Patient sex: M
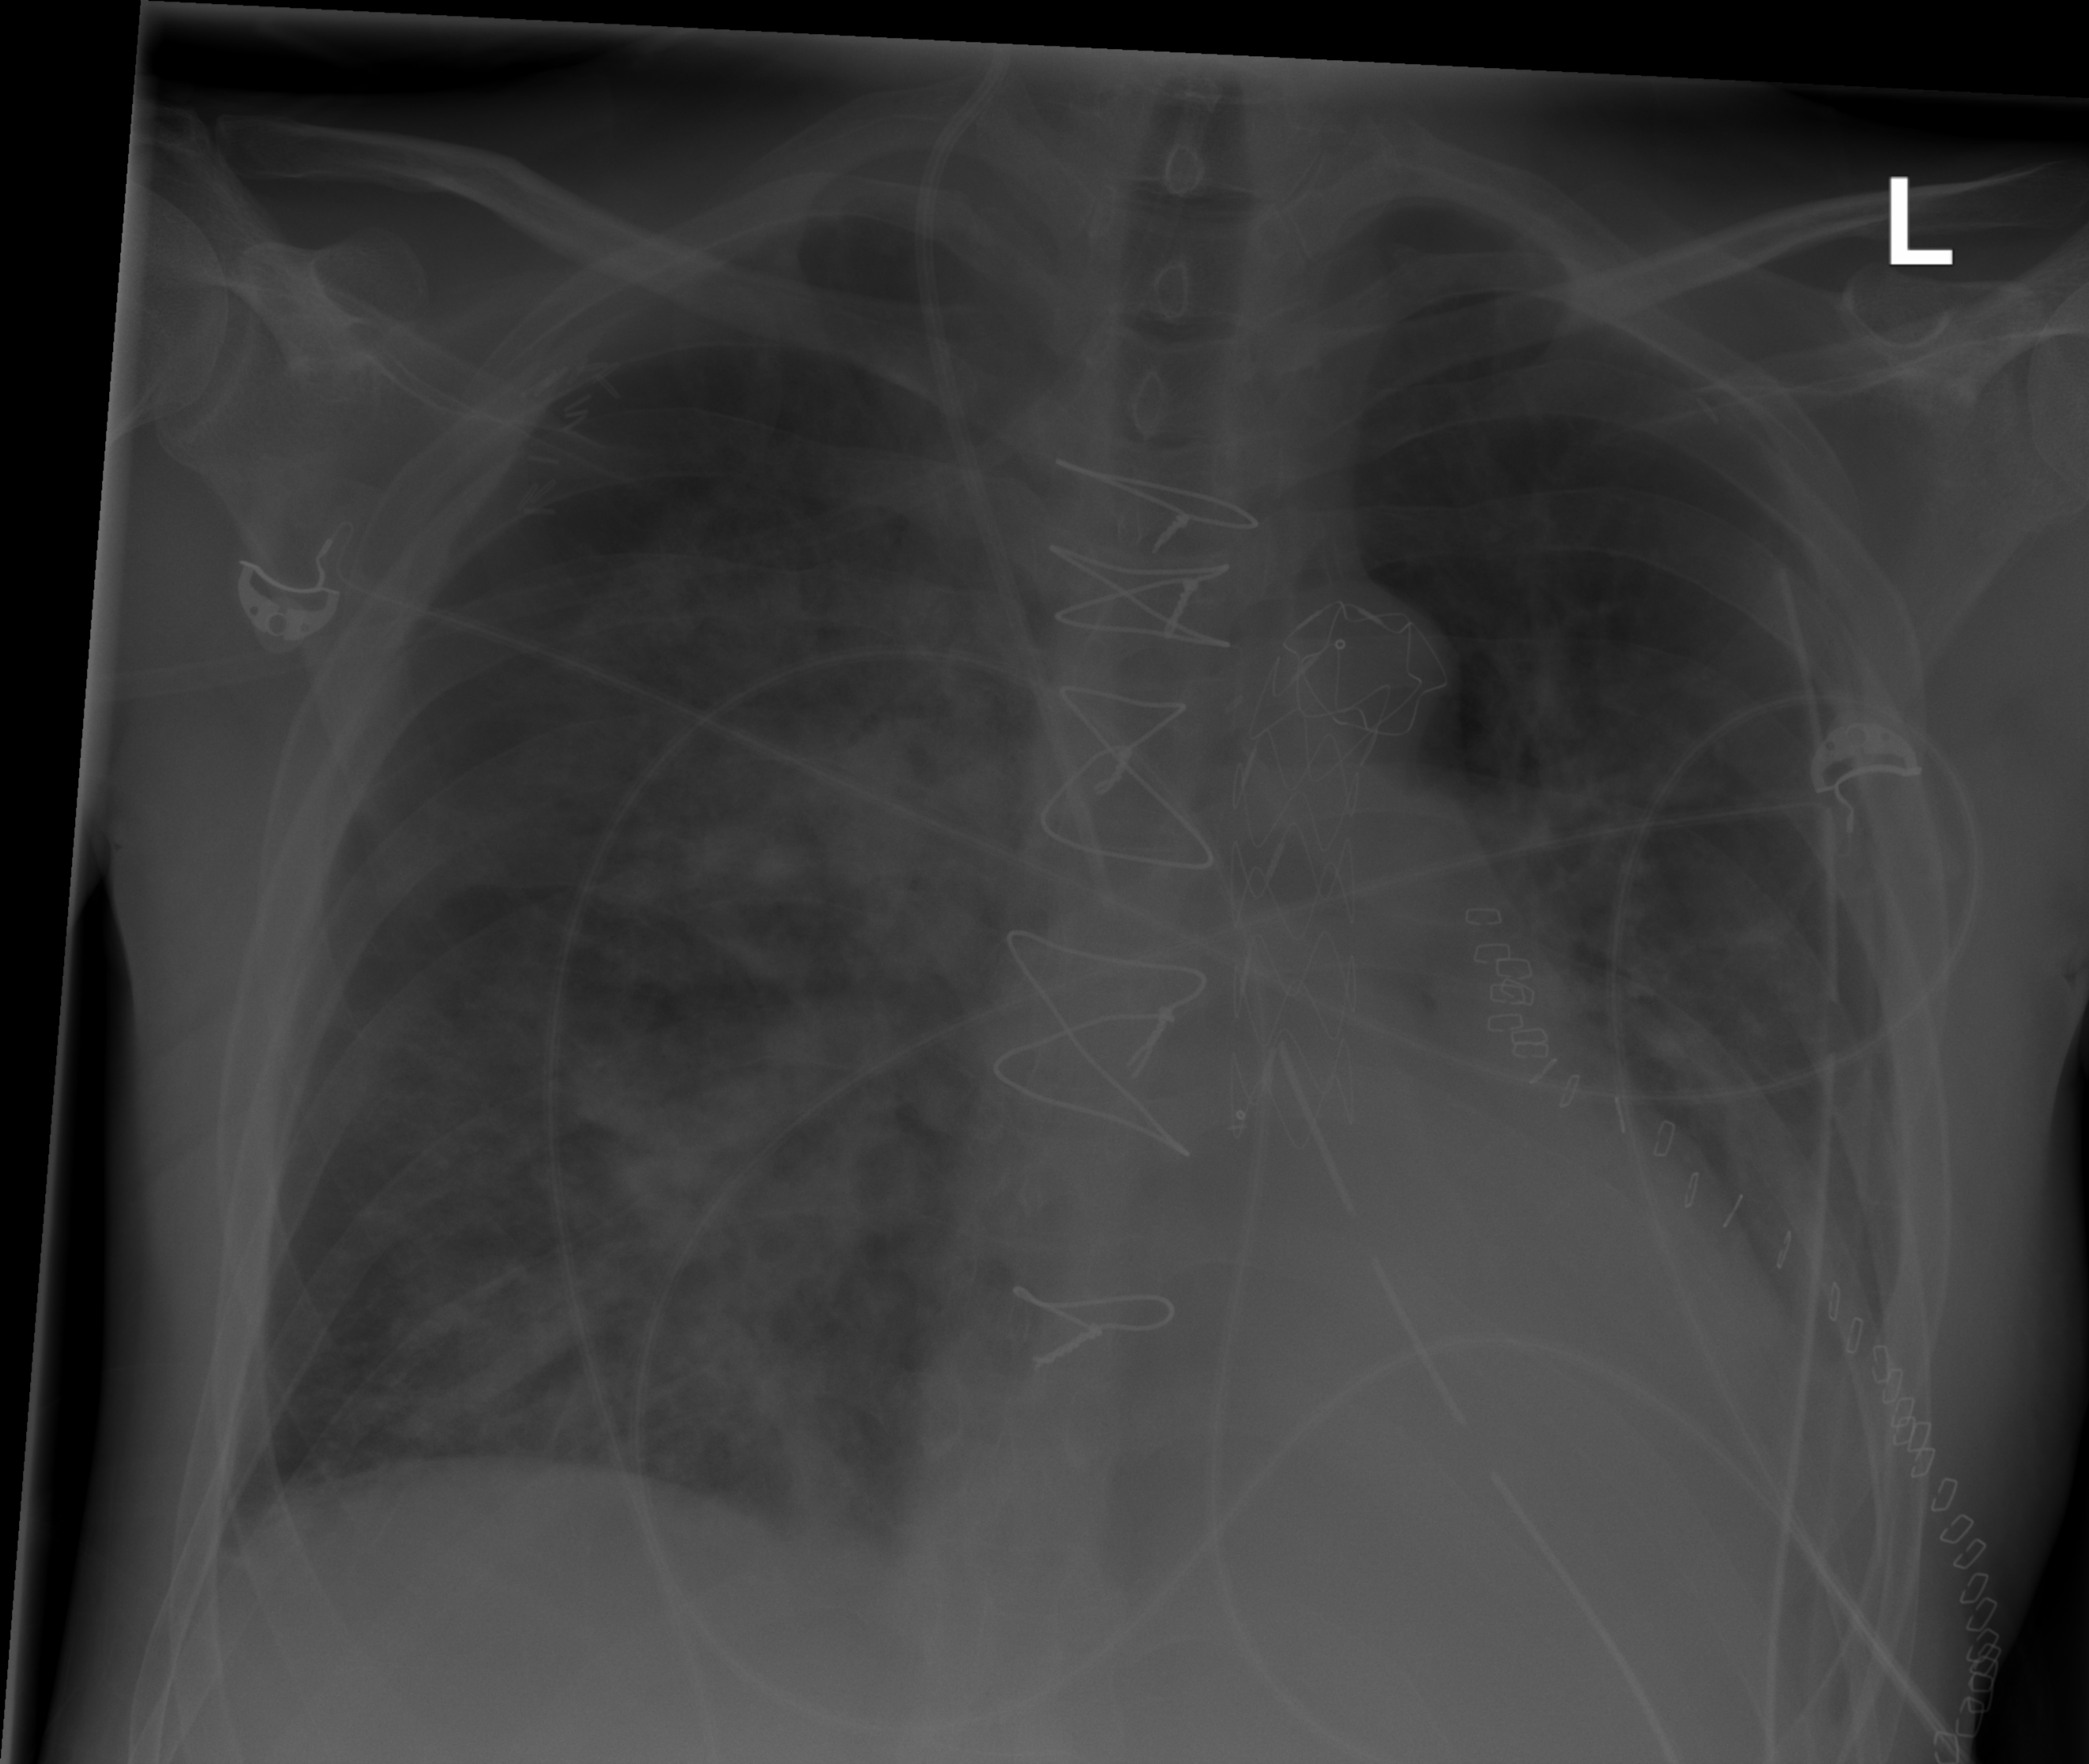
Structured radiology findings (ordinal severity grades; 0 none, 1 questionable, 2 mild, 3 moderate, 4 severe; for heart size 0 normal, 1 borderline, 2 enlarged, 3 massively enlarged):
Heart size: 2
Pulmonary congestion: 2
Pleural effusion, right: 2
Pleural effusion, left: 2
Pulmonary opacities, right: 2
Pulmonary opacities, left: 0
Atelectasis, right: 2
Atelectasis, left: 2